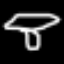
Label: mushroom